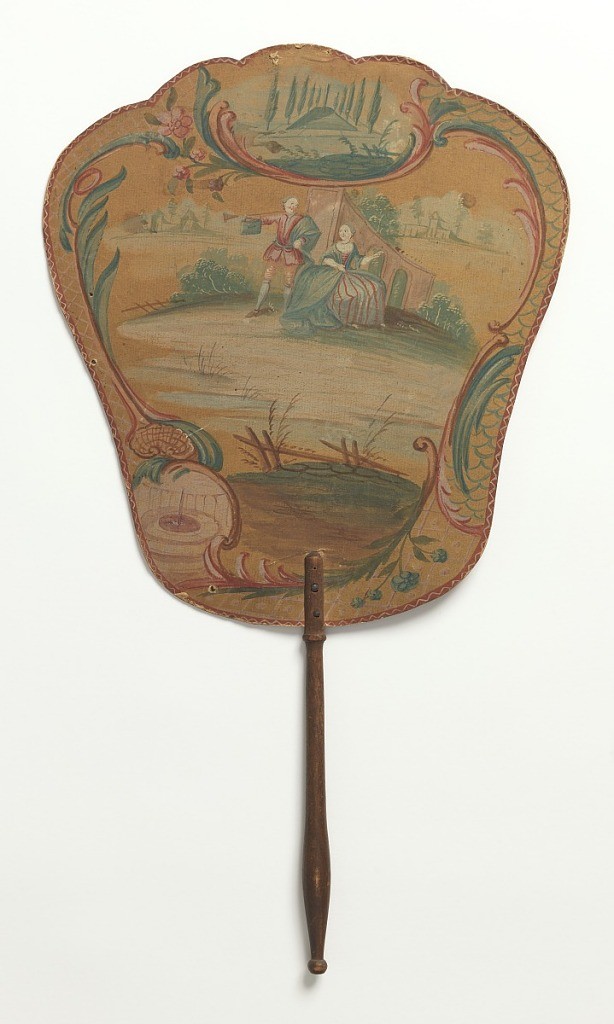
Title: Handscreen
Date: mid- 18th century
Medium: Painted paper leaf, turned wood handle
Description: Handscreen with a hand-painted paper leaf and turned wood handle.  Obverse: man and woman in landscape. Reverse: floral sprig with pink and red flowers.